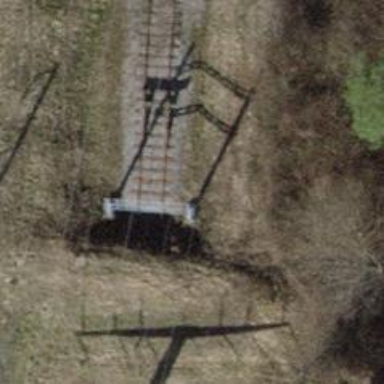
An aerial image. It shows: Railway buffer stop.